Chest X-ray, AP view. Patient: 75 years old, sex M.
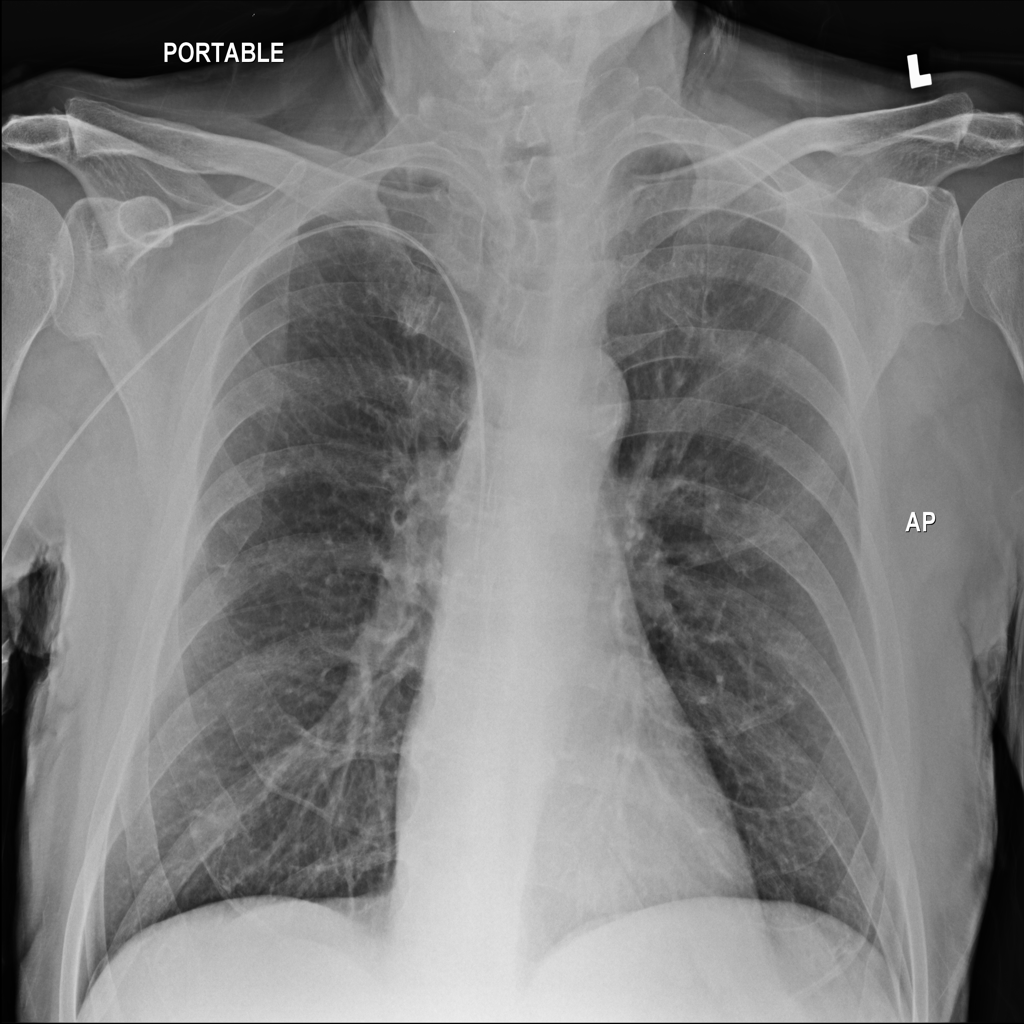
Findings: No Finding